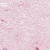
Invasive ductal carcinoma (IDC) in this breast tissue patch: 0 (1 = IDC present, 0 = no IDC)